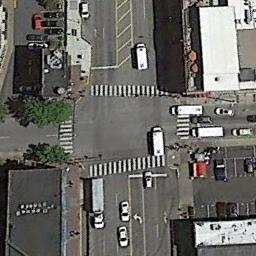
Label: intersection